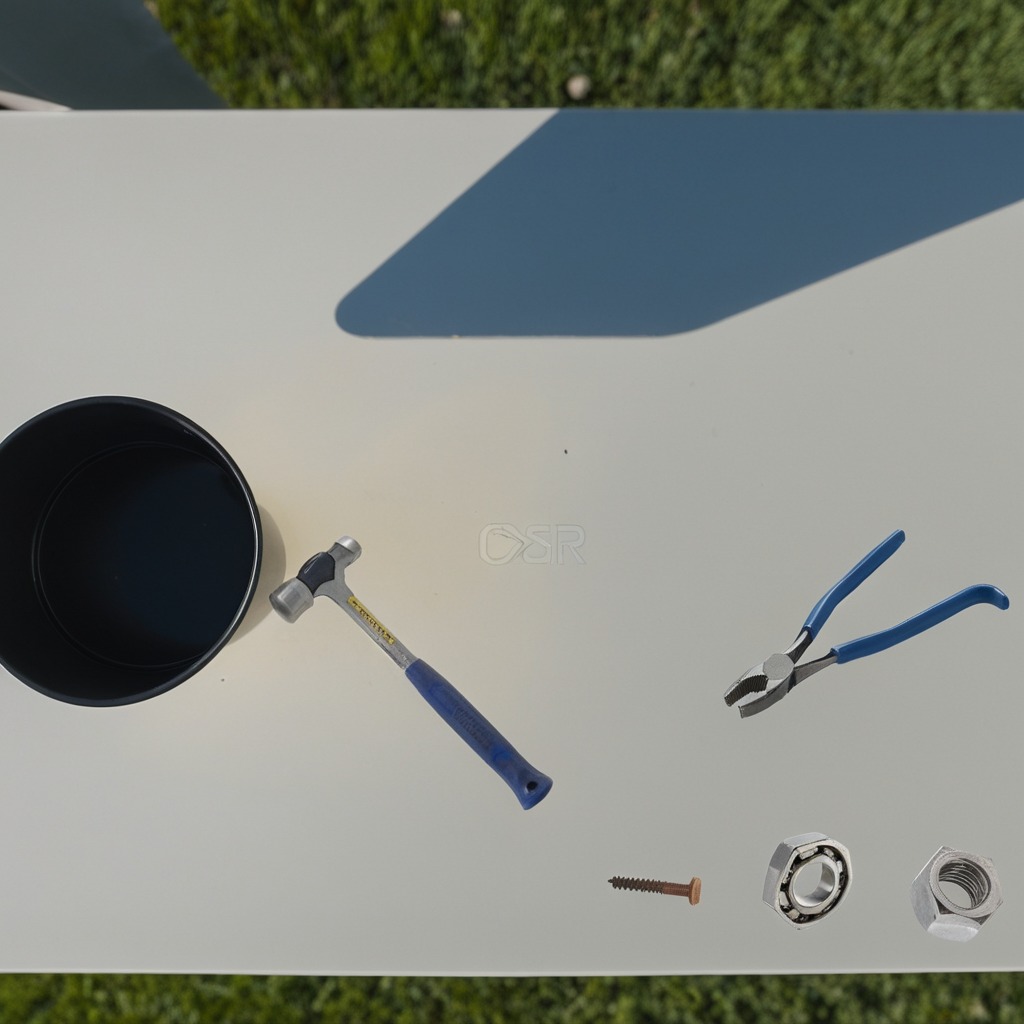
A ball bearing, hammer, machine screw, pliers, and nut are lying on the table.